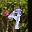
Label: 4